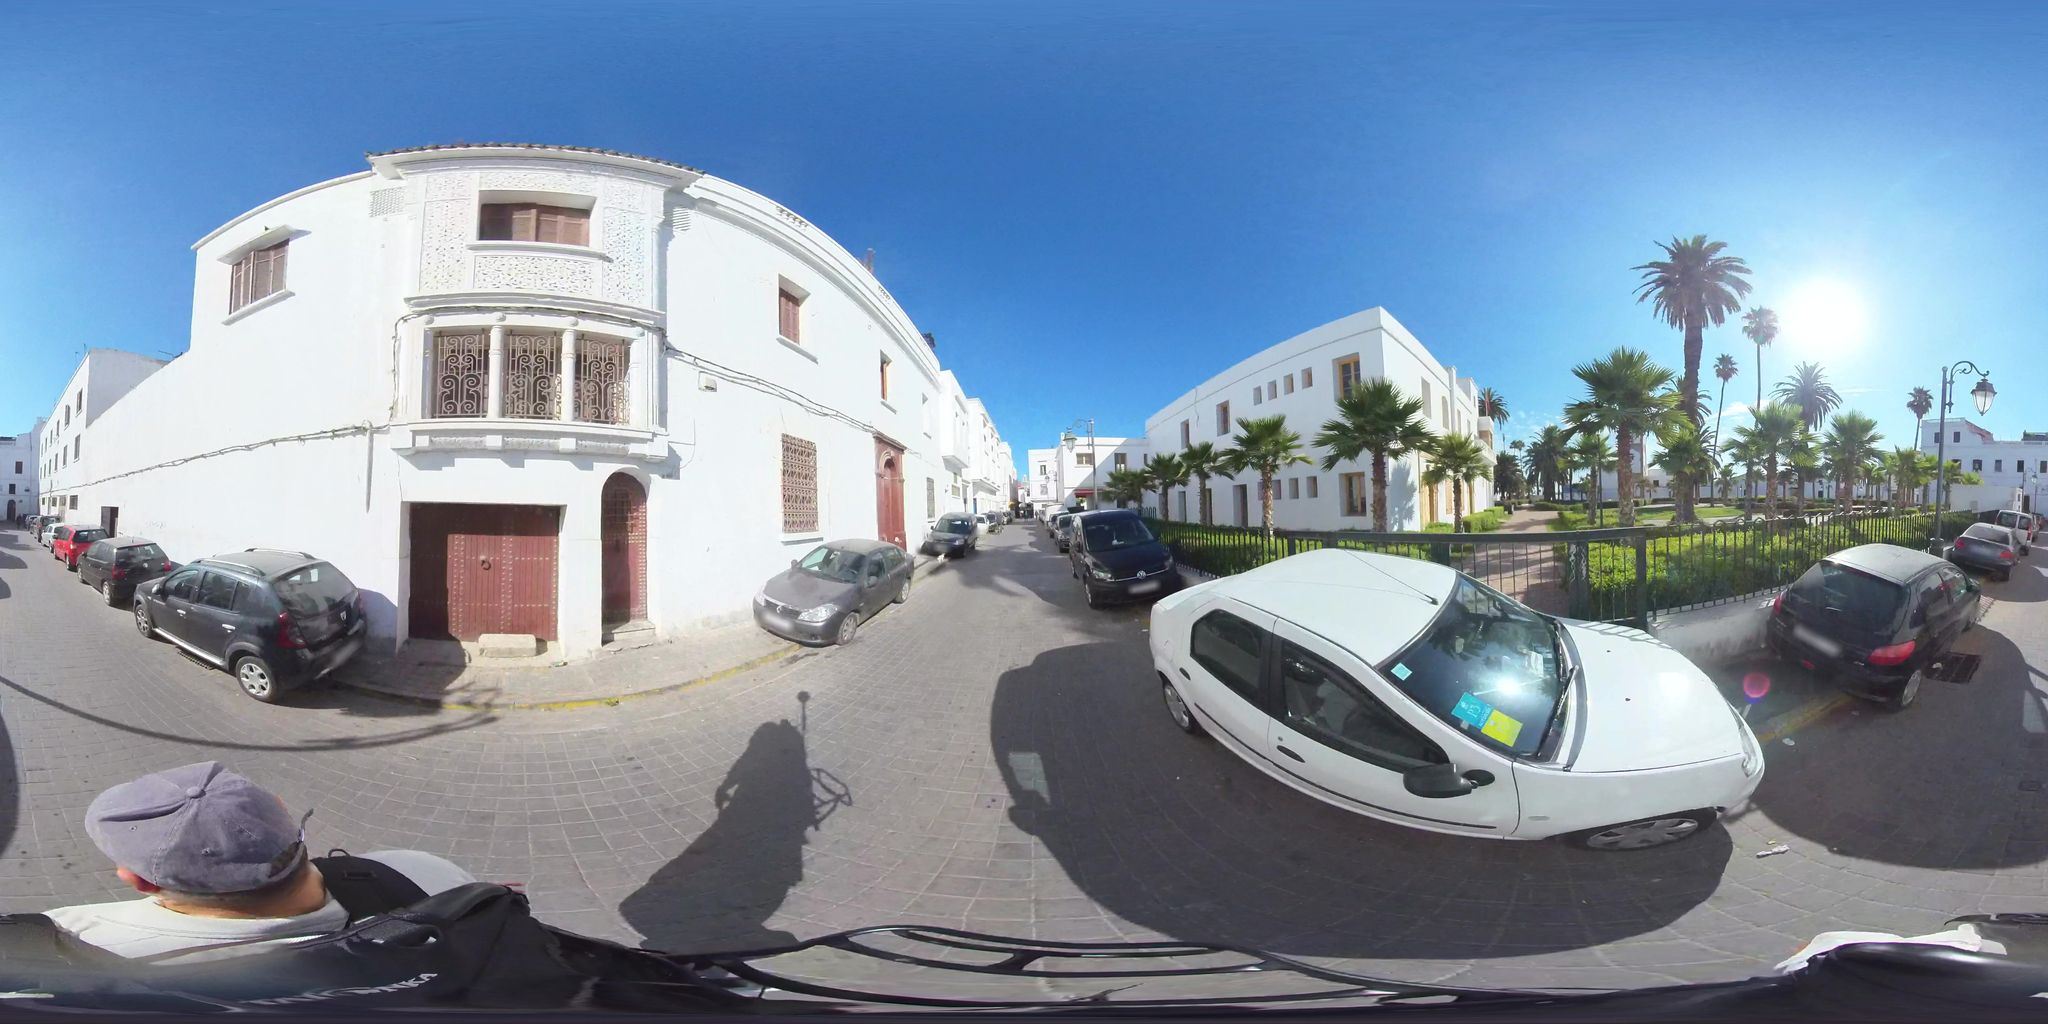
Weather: clear
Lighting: day
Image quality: good
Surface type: cycling surface
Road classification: residential
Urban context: urban centre
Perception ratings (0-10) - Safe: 2.88, Lively: 8.62, Beautiful: 3.06, Boring: 5.27, Depressing: 3.78, Wealthy: 3.15